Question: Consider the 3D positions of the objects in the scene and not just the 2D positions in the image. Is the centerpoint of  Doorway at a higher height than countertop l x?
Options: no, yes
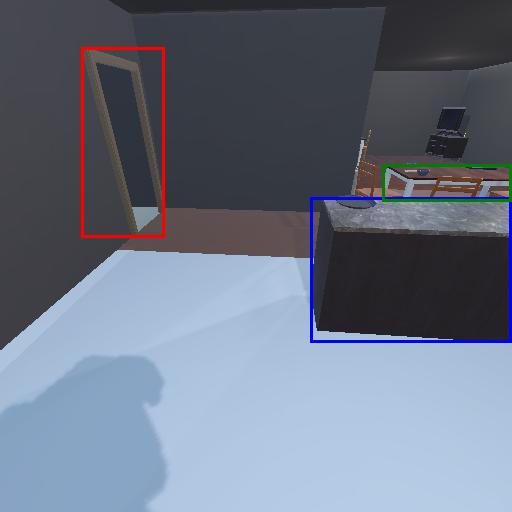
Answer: no